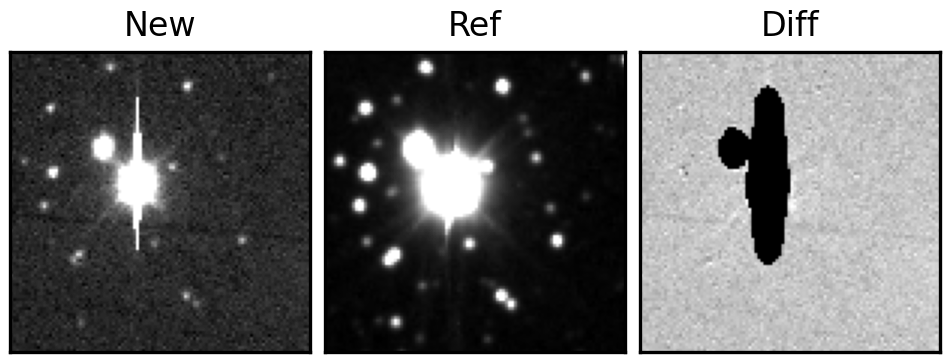
Label: bogus